Question: I have a database with lottery games across the world.
This is how each document look like:

Each game can appear in different country_code or state_code if country have states (Canada, USA).
Selecting all game_id's and then all the countries and/or states it belongs to is done like this:
'''
// get all games
// $colCurrent = MongoCollection Object
$gamesRes = $colCurrent->distinct('game_id');
foreach($gamesRes as $gameId) {
$disCountries = $colCurrent->distinct('country_code',array('game_id' => $gameId));
$disStates = $colCurrent->distinct('state_code',array('game_id' => $gameId));
}
'''
I believe this is inappropriate way to do it, as it does a lot of queries to database.
I've tried using aggregate function, but it only select 1 field like distinct.
Anyone can help optimizing this query?
Thanks a lot!
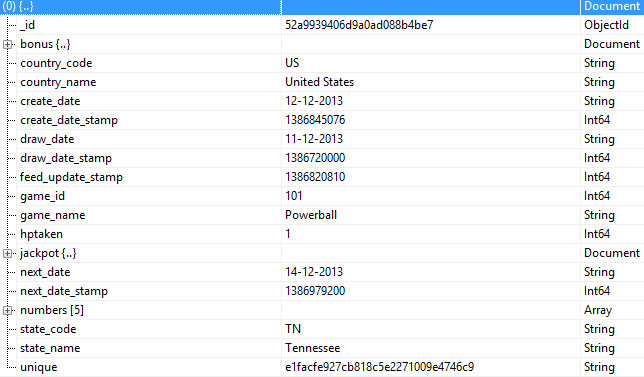
Answer: Depending on what you are trying to achieve and the size of your data set, there are a few different approaches you can take.
Some examples using the <URL>:
1) Find all games and for each game create the set of unique country_code and state_code values:
'''
db.games.aggregate(
{ $group: {
_id: { gameId: "$game_id" },
countries: { $addToSet: "$country_code" },
states: { $addToSet: "$state_code" }
}}
)
'''
2) Find all games, and group by the unique combination of gameId, country_code, and state_code including a count:
'''
db.games.aggregate(
{ $group: {
_id: {
gameId: "$game_id",
country_code: "$country_code",
state_code: "$state_code"
},
total: { $sum: 1 }
}}
)
'''
In this second example, note that the '_id' used for grouping can include multiple fields.
If you don't want to group on all the documents in the collection, you could make these aggregations more efficient by starting with the <URL>.